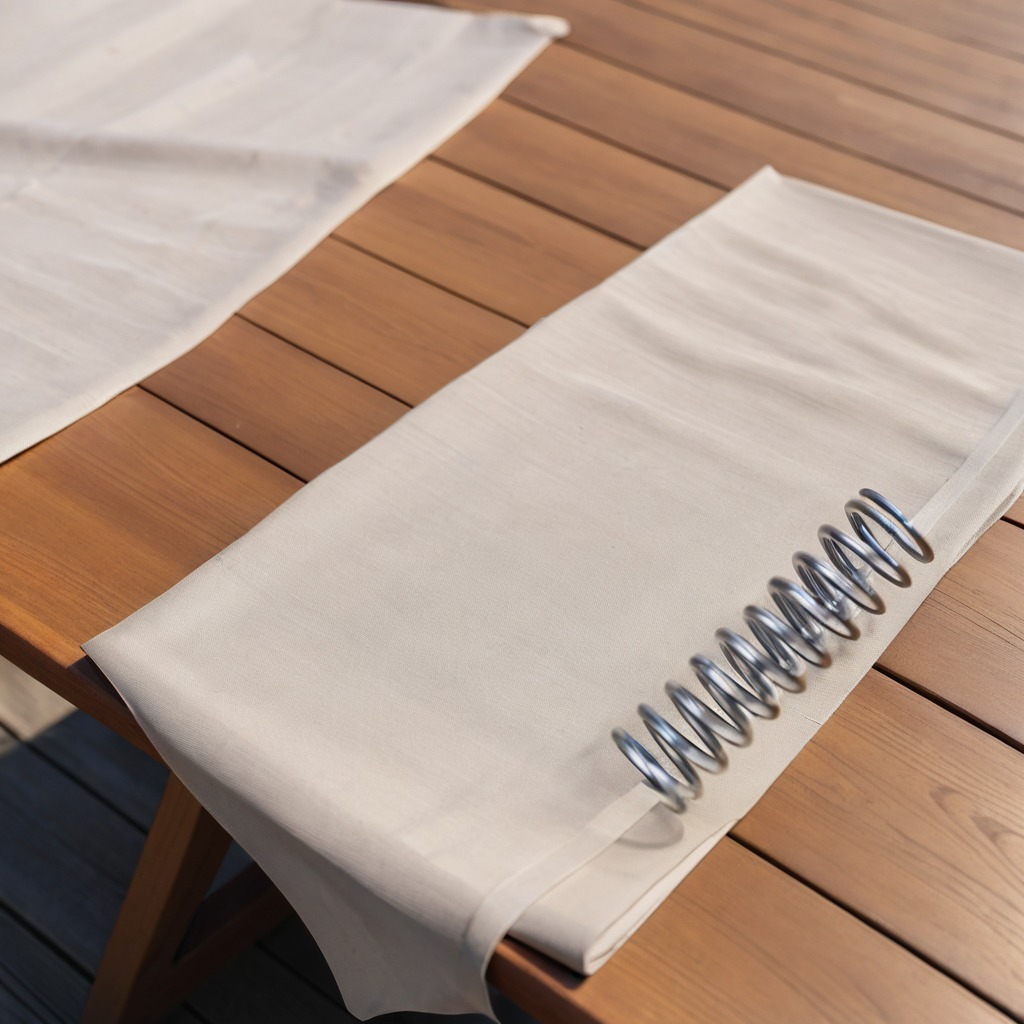
A coiled metal spring lying on a wooden table in an outdoor workshop during daytime bright natural light soft shadows worn but beneath the cloth